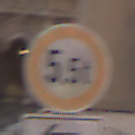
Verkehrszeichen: TatsaechlicheMasse
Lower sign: RichtungsangabeDurchPfeile2
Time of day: SunriseSunset
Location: Outdoor (Urban)
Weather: Clear
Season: NotSpecified
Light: Natural